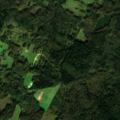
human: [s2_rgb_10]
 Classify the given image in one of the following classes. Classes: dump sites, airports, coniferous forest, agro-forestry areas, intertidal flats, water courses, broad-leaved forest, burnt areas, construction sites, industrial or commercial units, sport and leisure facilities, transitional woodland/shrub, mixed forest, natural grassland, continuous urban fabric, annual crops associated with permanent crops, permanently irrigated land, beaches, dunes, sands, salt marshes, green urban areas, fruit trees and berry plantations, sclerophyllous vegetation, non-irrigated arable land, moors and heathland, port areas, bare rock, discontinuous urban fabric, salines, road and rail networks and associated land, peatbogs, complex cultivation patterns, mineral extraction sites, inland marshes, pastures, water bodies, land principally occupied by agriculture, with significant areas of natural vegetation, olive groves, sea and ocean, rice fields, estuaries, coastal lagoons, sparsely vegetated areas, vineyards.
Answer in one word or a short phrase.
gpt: complex cultivation patterns, land principally occupied by agriculture, with significant areas of natural vegetation, broad-leaved forest, coniferous forest, mixed forest, transitional woodland/shrub